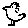
Label: bird